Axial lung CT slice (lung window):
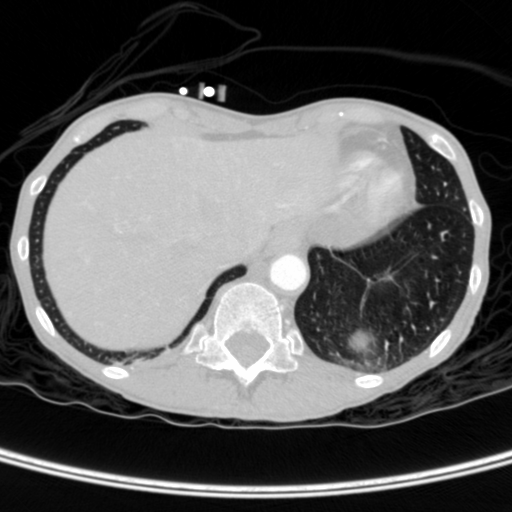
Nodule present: no